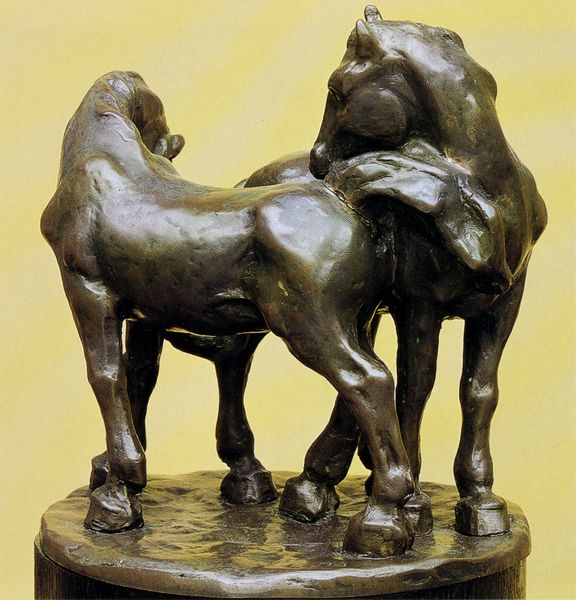
Titel: Zwei Pferde
Künstler: Franz Marc
Standort: München
Institution: Städtische Galerie im Lenbachhaus
Schlagwörter: kopf, körper, schatten, gelb, braun, hintergrund, köpfe, licht, ohr, rücken, tier, tiere, tanz, sockel, hals, boden, auge, ohren, schulter, kreis, pferd, pferde, rund, skulptur, statue, beine, huf, hufe, mähne, schwanz, schweif, bein, liebe, zwei, studie, klein, muskeln, glanz, looking, two, metall, brown, bronze, plastik, podest, rodin, seite, hufen, zuneigung, wood, hüfte, ross, rosse, muskel, horses, stark, head, pferdekopf, metal, drehung, guss, tail, kräftig, pair, sculpture, bronzeguss, back, ears, franz marc, marc, franz, fran, animal, legs, horse, interesse, rferd, werben, strong, hoof, hooves, brinze, standing, mane, hourse, rear, turned, robust, turn, groom, sculpure, grooming, hoovezs, brons, watching eachother, side by side